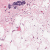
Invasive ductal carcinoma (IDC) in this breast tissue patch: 0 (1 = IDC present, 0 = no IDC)